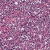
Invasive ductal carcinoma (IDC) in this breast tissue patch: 1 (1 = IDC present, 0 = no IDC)